Field crop: tomato
Growth stage: 1
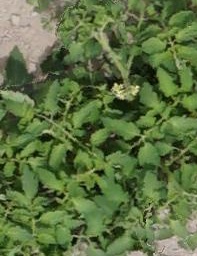
Species: tomato